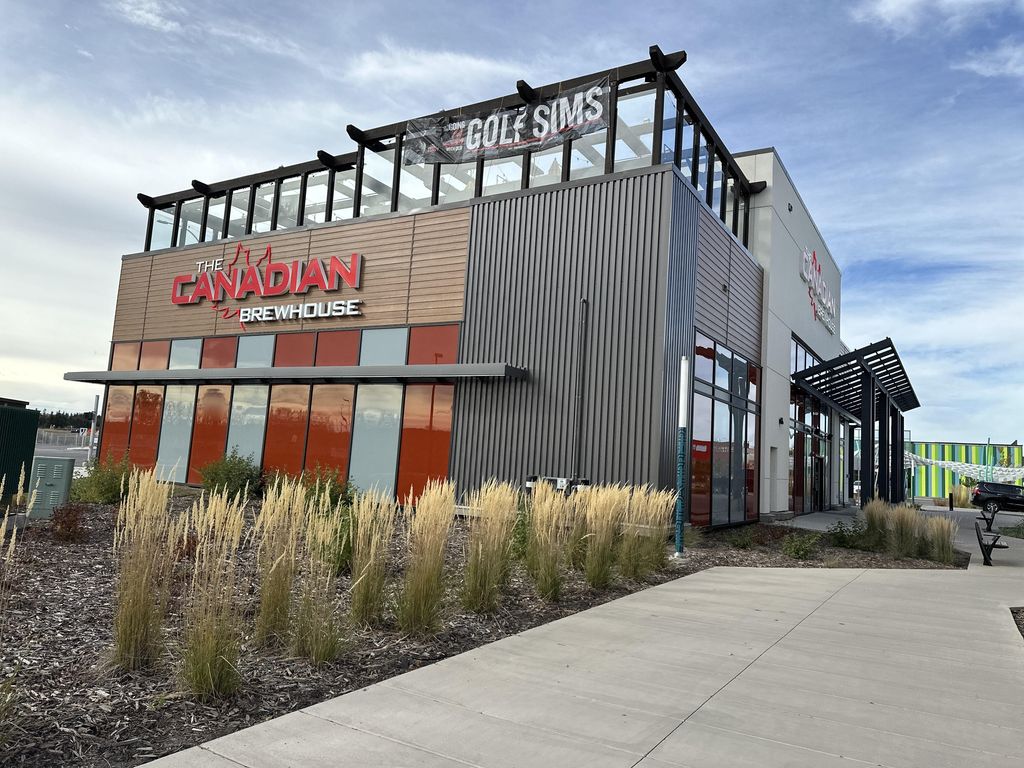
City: calgary